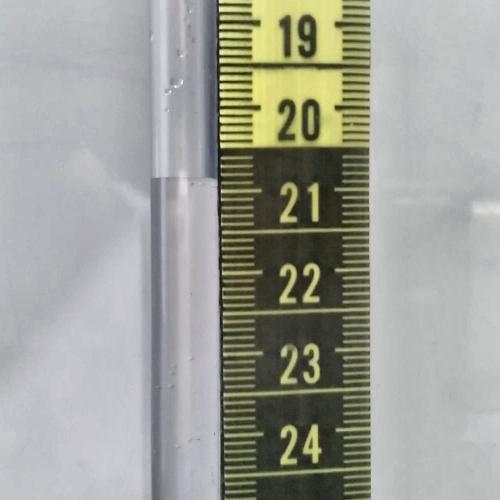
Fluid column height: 20.9 cm